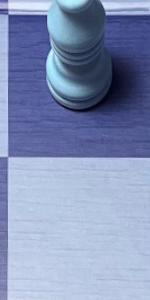
Label: Empty